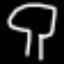
Label: mushroom